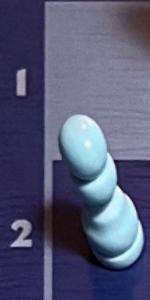
Label: Pawn_White